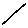
Label: line